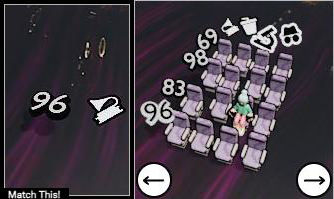
Task: seats
Answer: no